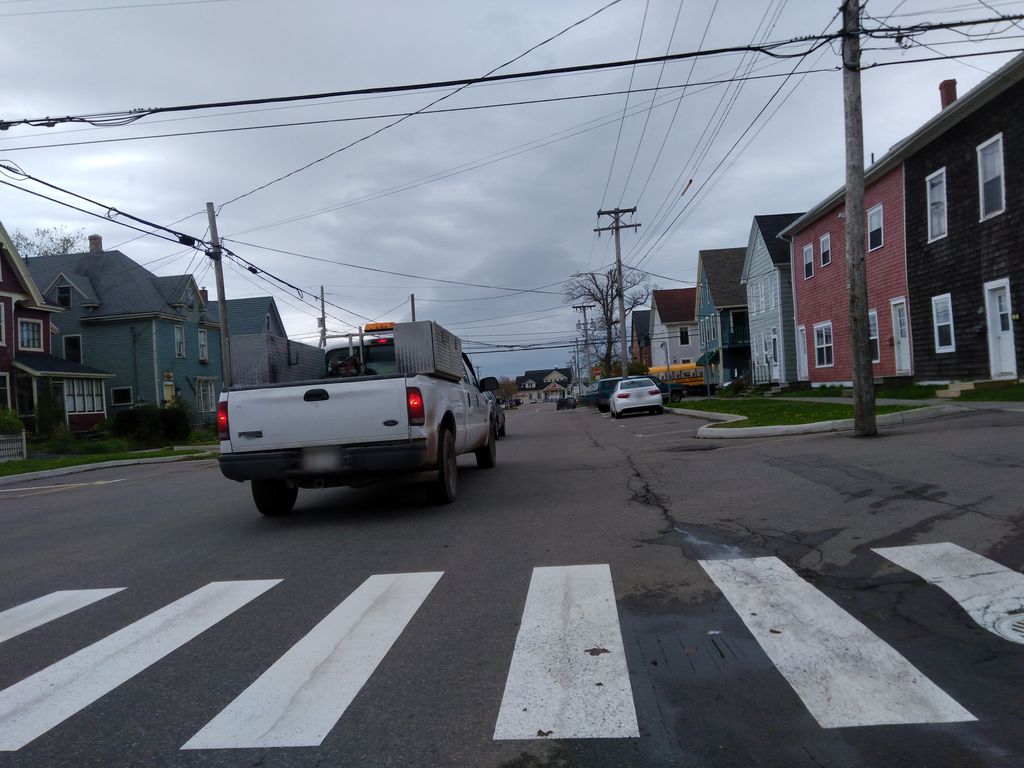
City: charlottetown